Field crop: tomato
Growth stage: 1
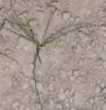
Species: cyperus